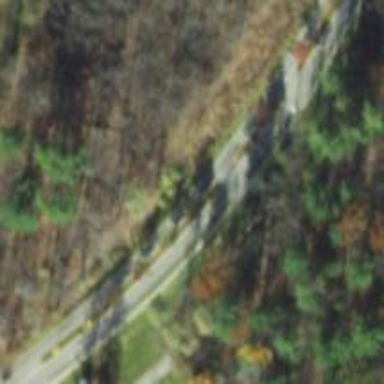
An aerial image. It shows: Unclassified road.